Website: crate-barrel
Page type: payment
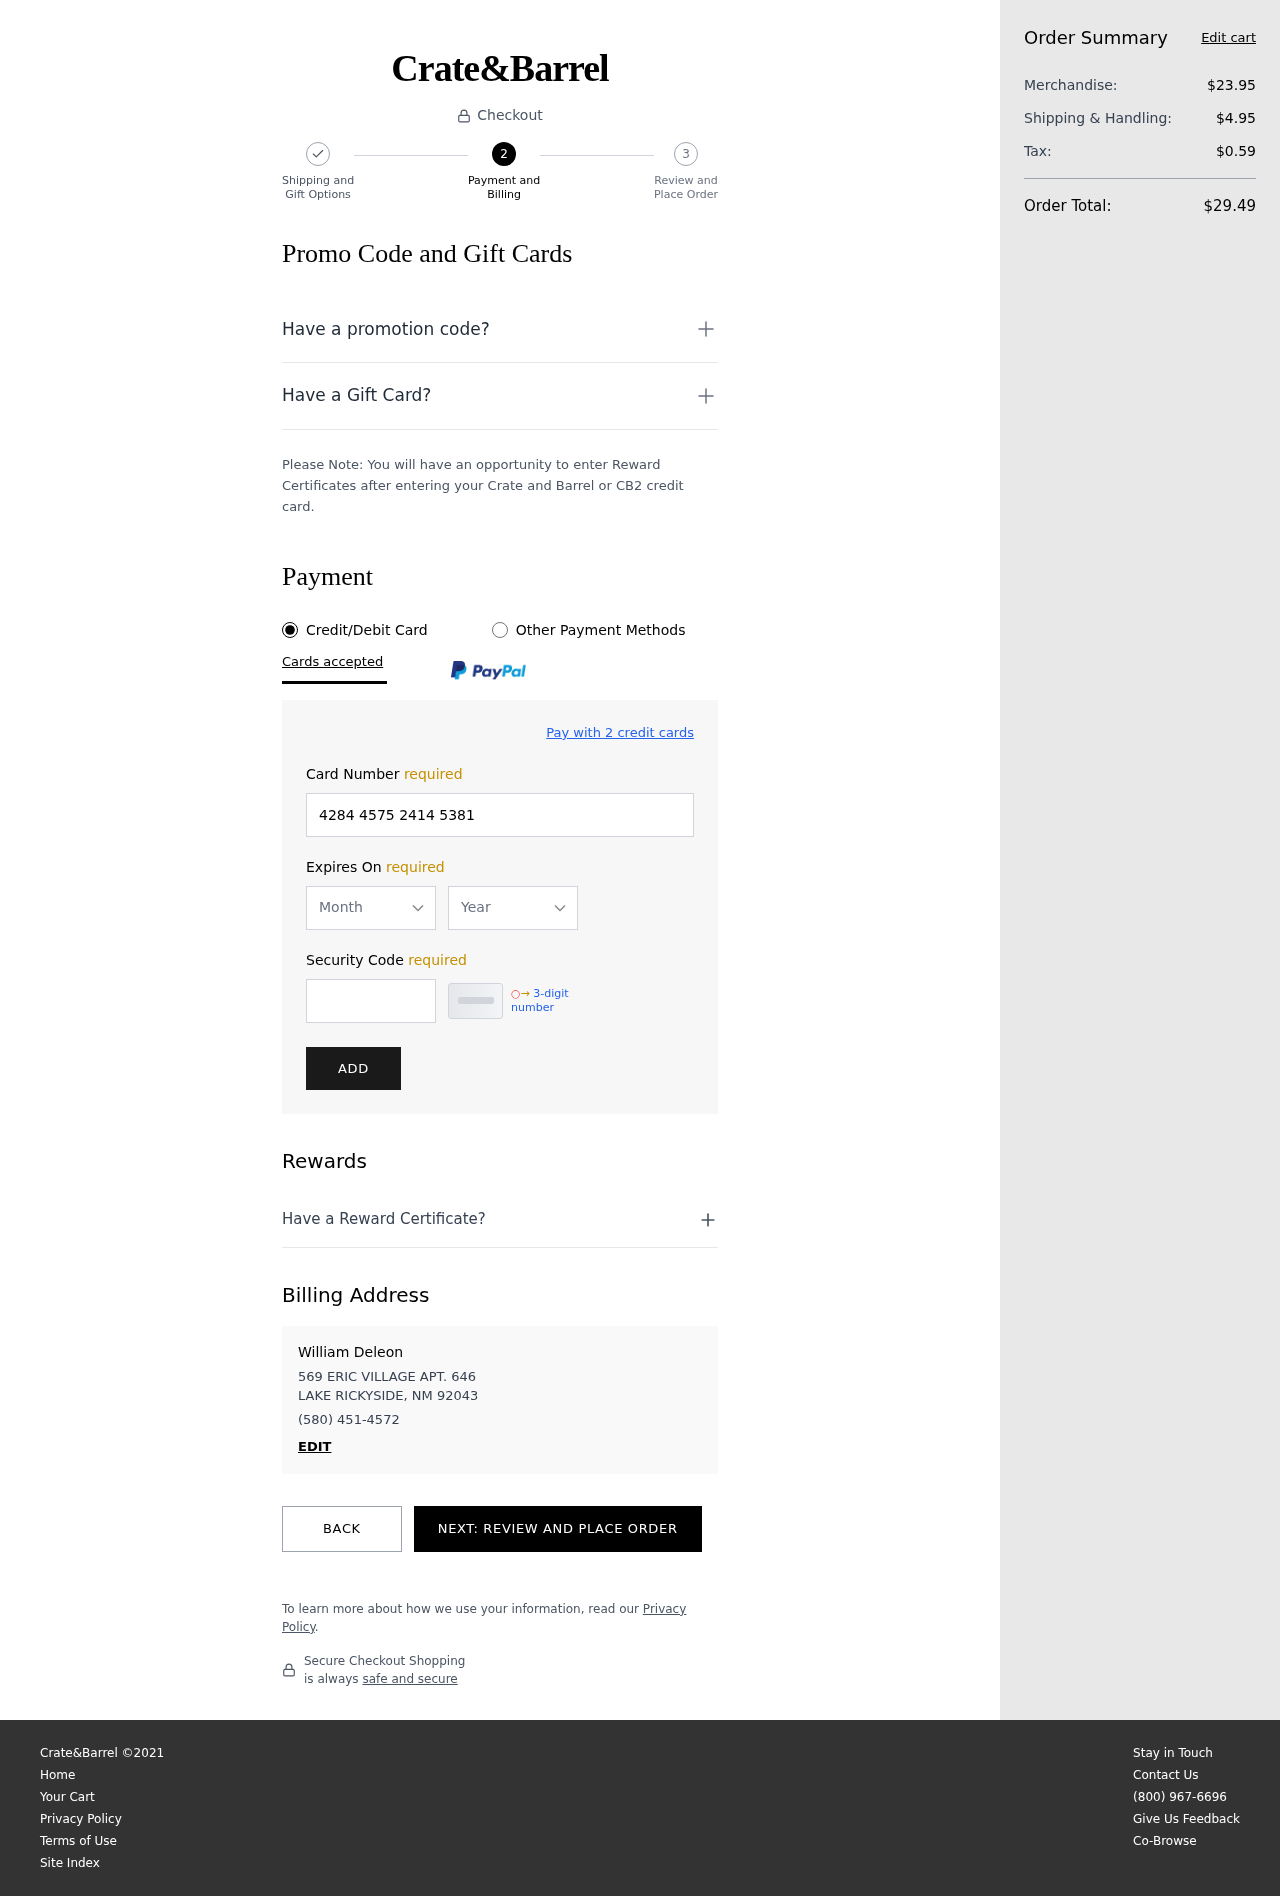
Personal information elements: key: PII_CARD_EXPIRY_MONTH
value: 12
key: PII_CARD_EXPIRY_YEAR
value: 30
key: PII_CITY_STATE_ZIP
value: LAKE RICKYSIDE, NM 92043
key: PII_FULLNAME
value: William Deleon
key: PII_PHONE
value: (580) 451-4572
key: PII_STREET
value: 569 ERIC VILLAGE APT. 646
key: PII_CARD_NUMBER
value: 4284 4575 2414 5381
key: PII_CARD_CVV
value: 176
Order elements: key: ORDER_SUBTOTAL
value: $23.95
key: ORDER_SHIPPING_COST
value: $4.95
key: ORDER_TAX
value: $0.59
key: ORDER_TOTAL
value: $29.49